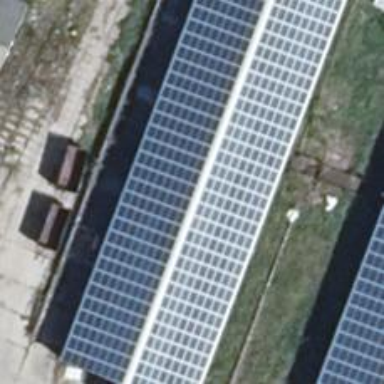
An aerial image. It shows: Small solar photovoltaic panel generator is producing electricity.